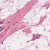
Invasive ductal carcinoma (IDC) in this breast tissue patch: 0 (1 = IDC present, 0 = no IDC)